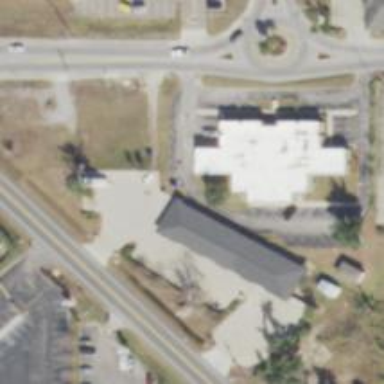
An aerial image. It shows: Healthcare clinic.